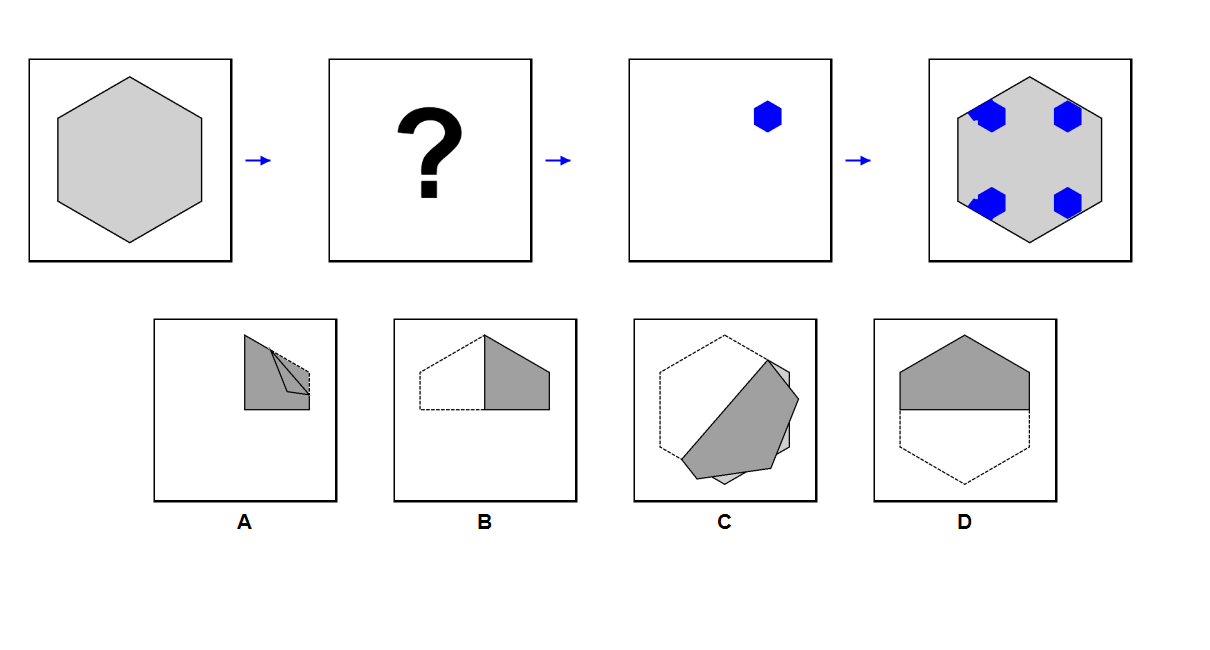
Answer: C